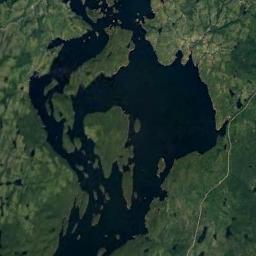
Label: wetland